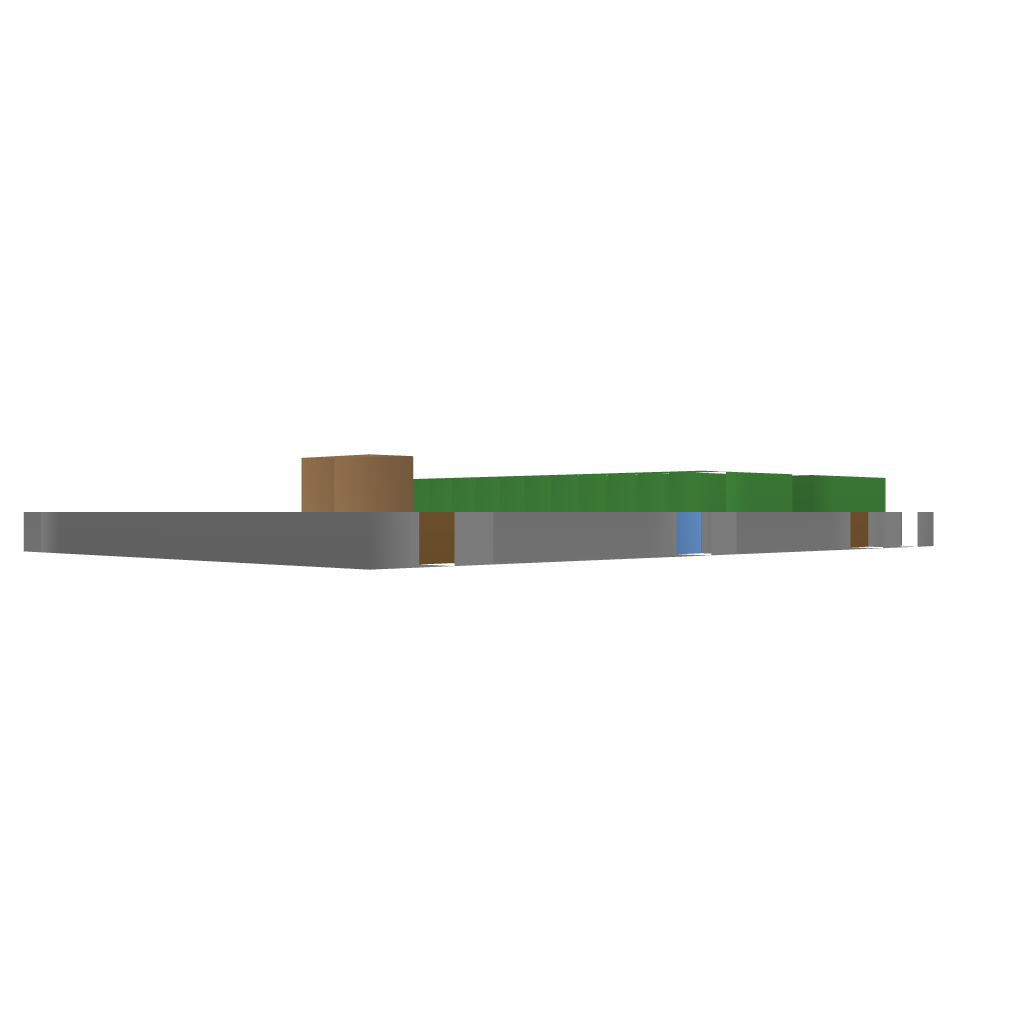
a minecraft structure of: Basic Farm bad low quality